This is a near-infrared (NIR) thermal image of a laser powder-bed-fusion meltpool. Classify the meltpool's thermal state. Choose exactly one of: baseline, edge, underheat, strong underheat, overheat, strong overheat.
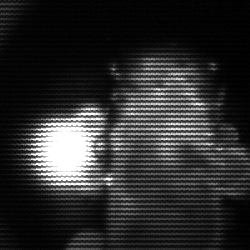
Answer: strong underheat